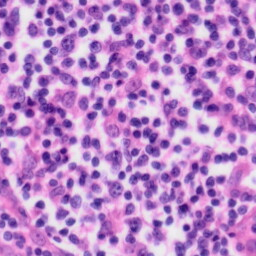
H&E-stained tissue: Tonsil